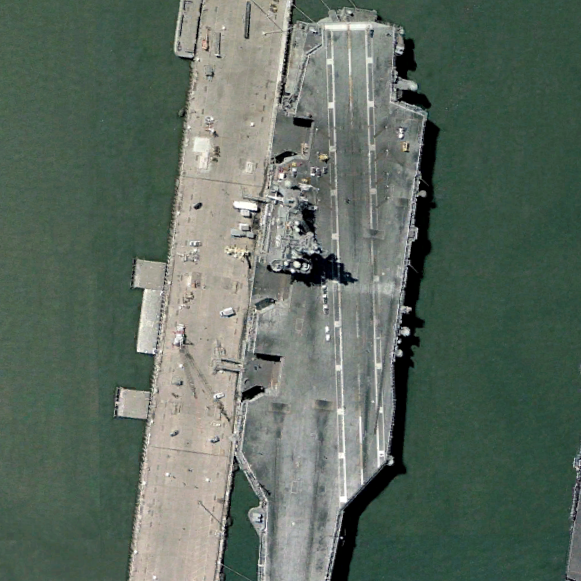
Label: aircraft_carrier